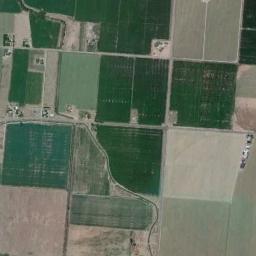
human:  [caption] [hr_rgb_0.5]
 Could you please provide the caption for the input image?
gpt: Some rectangular farmlands of different colors are neatly arranged on the ground and some houses are surrounded by these farmlands .

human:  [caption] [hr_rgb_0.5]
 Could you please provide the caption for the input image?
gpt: There are many crops in rectangular farmlands .

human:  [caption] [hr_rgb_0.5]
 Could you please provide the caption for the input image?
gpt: There are some green and bare rectangular farmland .

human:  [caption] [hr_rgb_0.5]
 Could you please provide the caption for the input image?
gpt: Many neatly arranged dark green, light green, Khaki and light brown mixed sized rectangular farm fields .

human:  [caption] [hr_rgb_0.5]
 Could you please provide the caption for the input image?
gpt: There are some rectangular farmlands of different sizes .